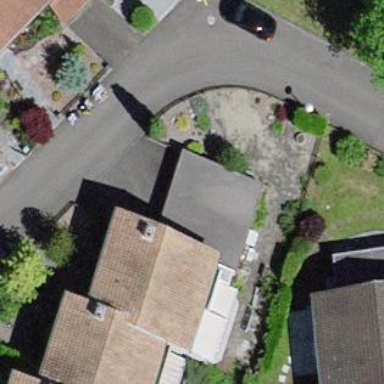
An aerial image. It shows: Garage building.